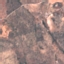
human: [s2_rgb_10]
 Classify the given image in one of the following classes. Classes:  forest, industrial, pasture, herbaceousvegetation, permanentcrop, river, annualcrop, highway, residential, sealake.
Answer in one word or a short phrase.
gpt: PermanentCrop